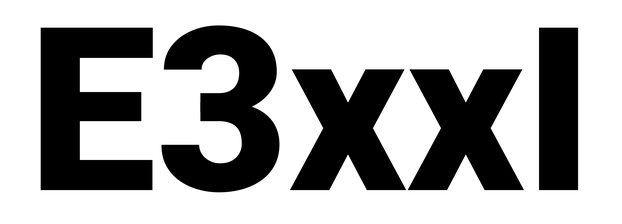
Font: Roboto_Black